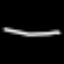
Label: line